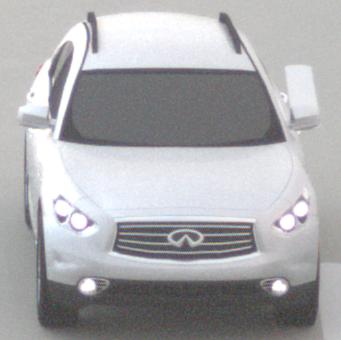
Make: Infiniti
Model: FX 37
Detailed model: FX (S51)
Model produced from: 2012/07
Model produced until: 2013/10
Doors: 5
Color: white
Road condition: dry road
Daytime: night
Contrast: low contrast